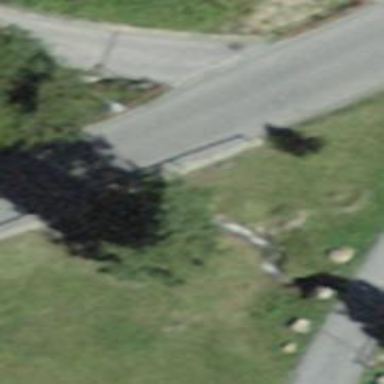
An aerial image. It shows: Residential road with asphalt surface and no sidewalks.